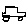
Label: car